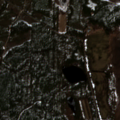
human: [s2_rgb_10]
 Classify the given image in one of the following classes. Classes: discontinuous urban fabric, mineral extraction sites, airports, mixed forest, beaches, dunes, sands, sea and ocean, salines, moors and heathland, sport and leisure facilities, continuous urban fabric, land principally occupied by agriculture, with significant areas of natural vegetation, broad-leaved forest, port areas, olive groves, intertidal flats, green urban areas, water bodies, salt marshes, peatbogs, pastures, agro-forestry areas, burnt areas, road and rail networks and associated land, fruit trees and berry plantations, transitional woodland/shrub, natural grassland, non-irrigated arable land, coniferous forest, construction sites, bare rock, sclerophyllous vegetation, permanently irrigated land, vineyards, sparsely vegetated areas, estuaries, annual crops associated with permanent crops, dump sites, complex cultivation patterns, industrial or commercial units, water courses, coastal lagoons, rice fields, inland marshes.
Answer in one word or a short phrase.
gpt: land principally occupied by agriculture, with significant areas of natural vegetation, coniferous forest, mixed forest, transitional woodland/shrub, inland marshes, water bodies